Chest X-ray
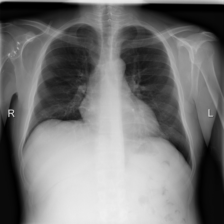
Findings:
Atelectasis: negative
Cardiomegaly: negative
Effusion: negative
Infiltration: negative
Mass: negative
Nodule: negative
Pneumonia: negative
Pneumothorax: negative
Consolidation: negative
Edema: negative
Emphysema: negative
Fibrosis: negative
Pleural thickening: negative
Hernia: negative